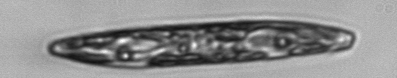
Label: Pleurosigma